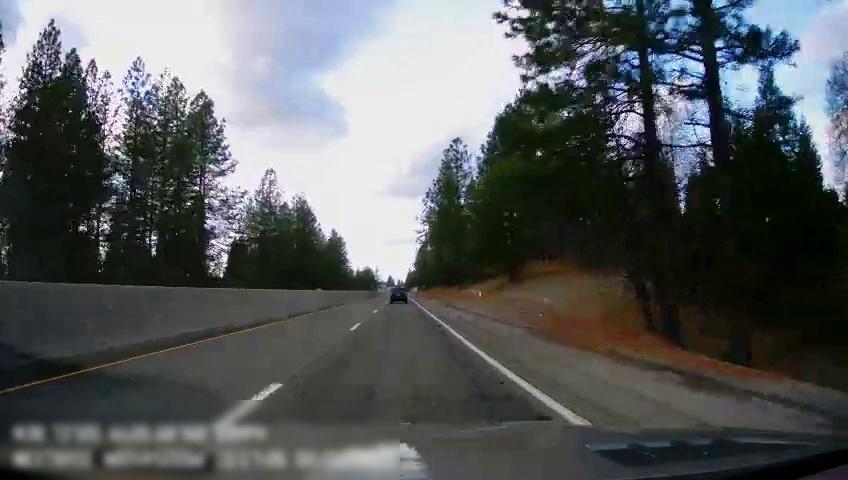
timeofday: Day
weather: Cloudy
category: Drivable Space
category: Vehicles | SUV
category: Lanes | Alternate Lane
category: Lanes | Current Lane
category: Lanes | Current Lane